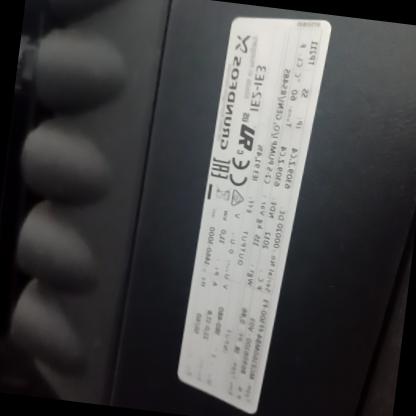
Klasa: tabliczka-znamionowa